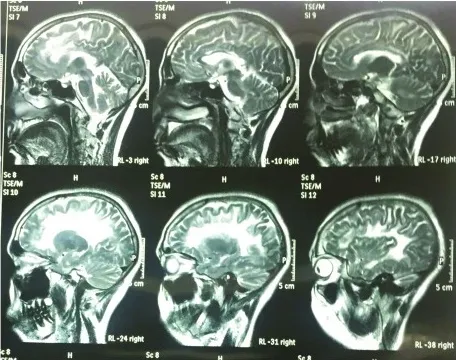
Saggital view of T-2 weighted images of the brain without FLAIR.
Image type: radiology (mri)